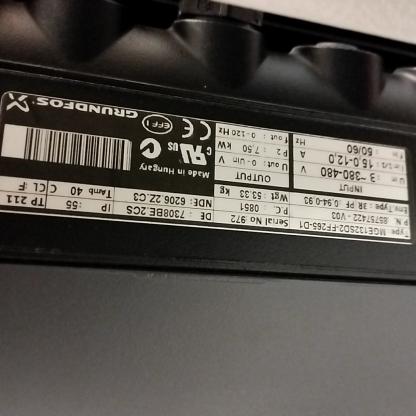
Klasa: tabliczka-znamionowa